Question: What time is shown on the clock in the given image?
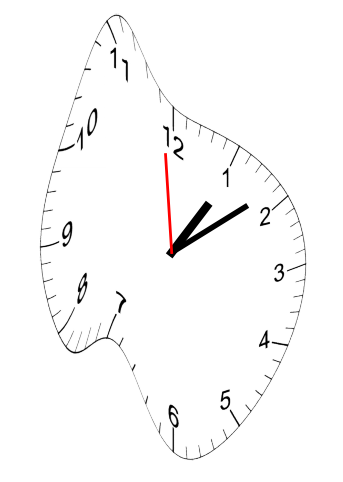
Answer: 01:08:59